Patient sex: M
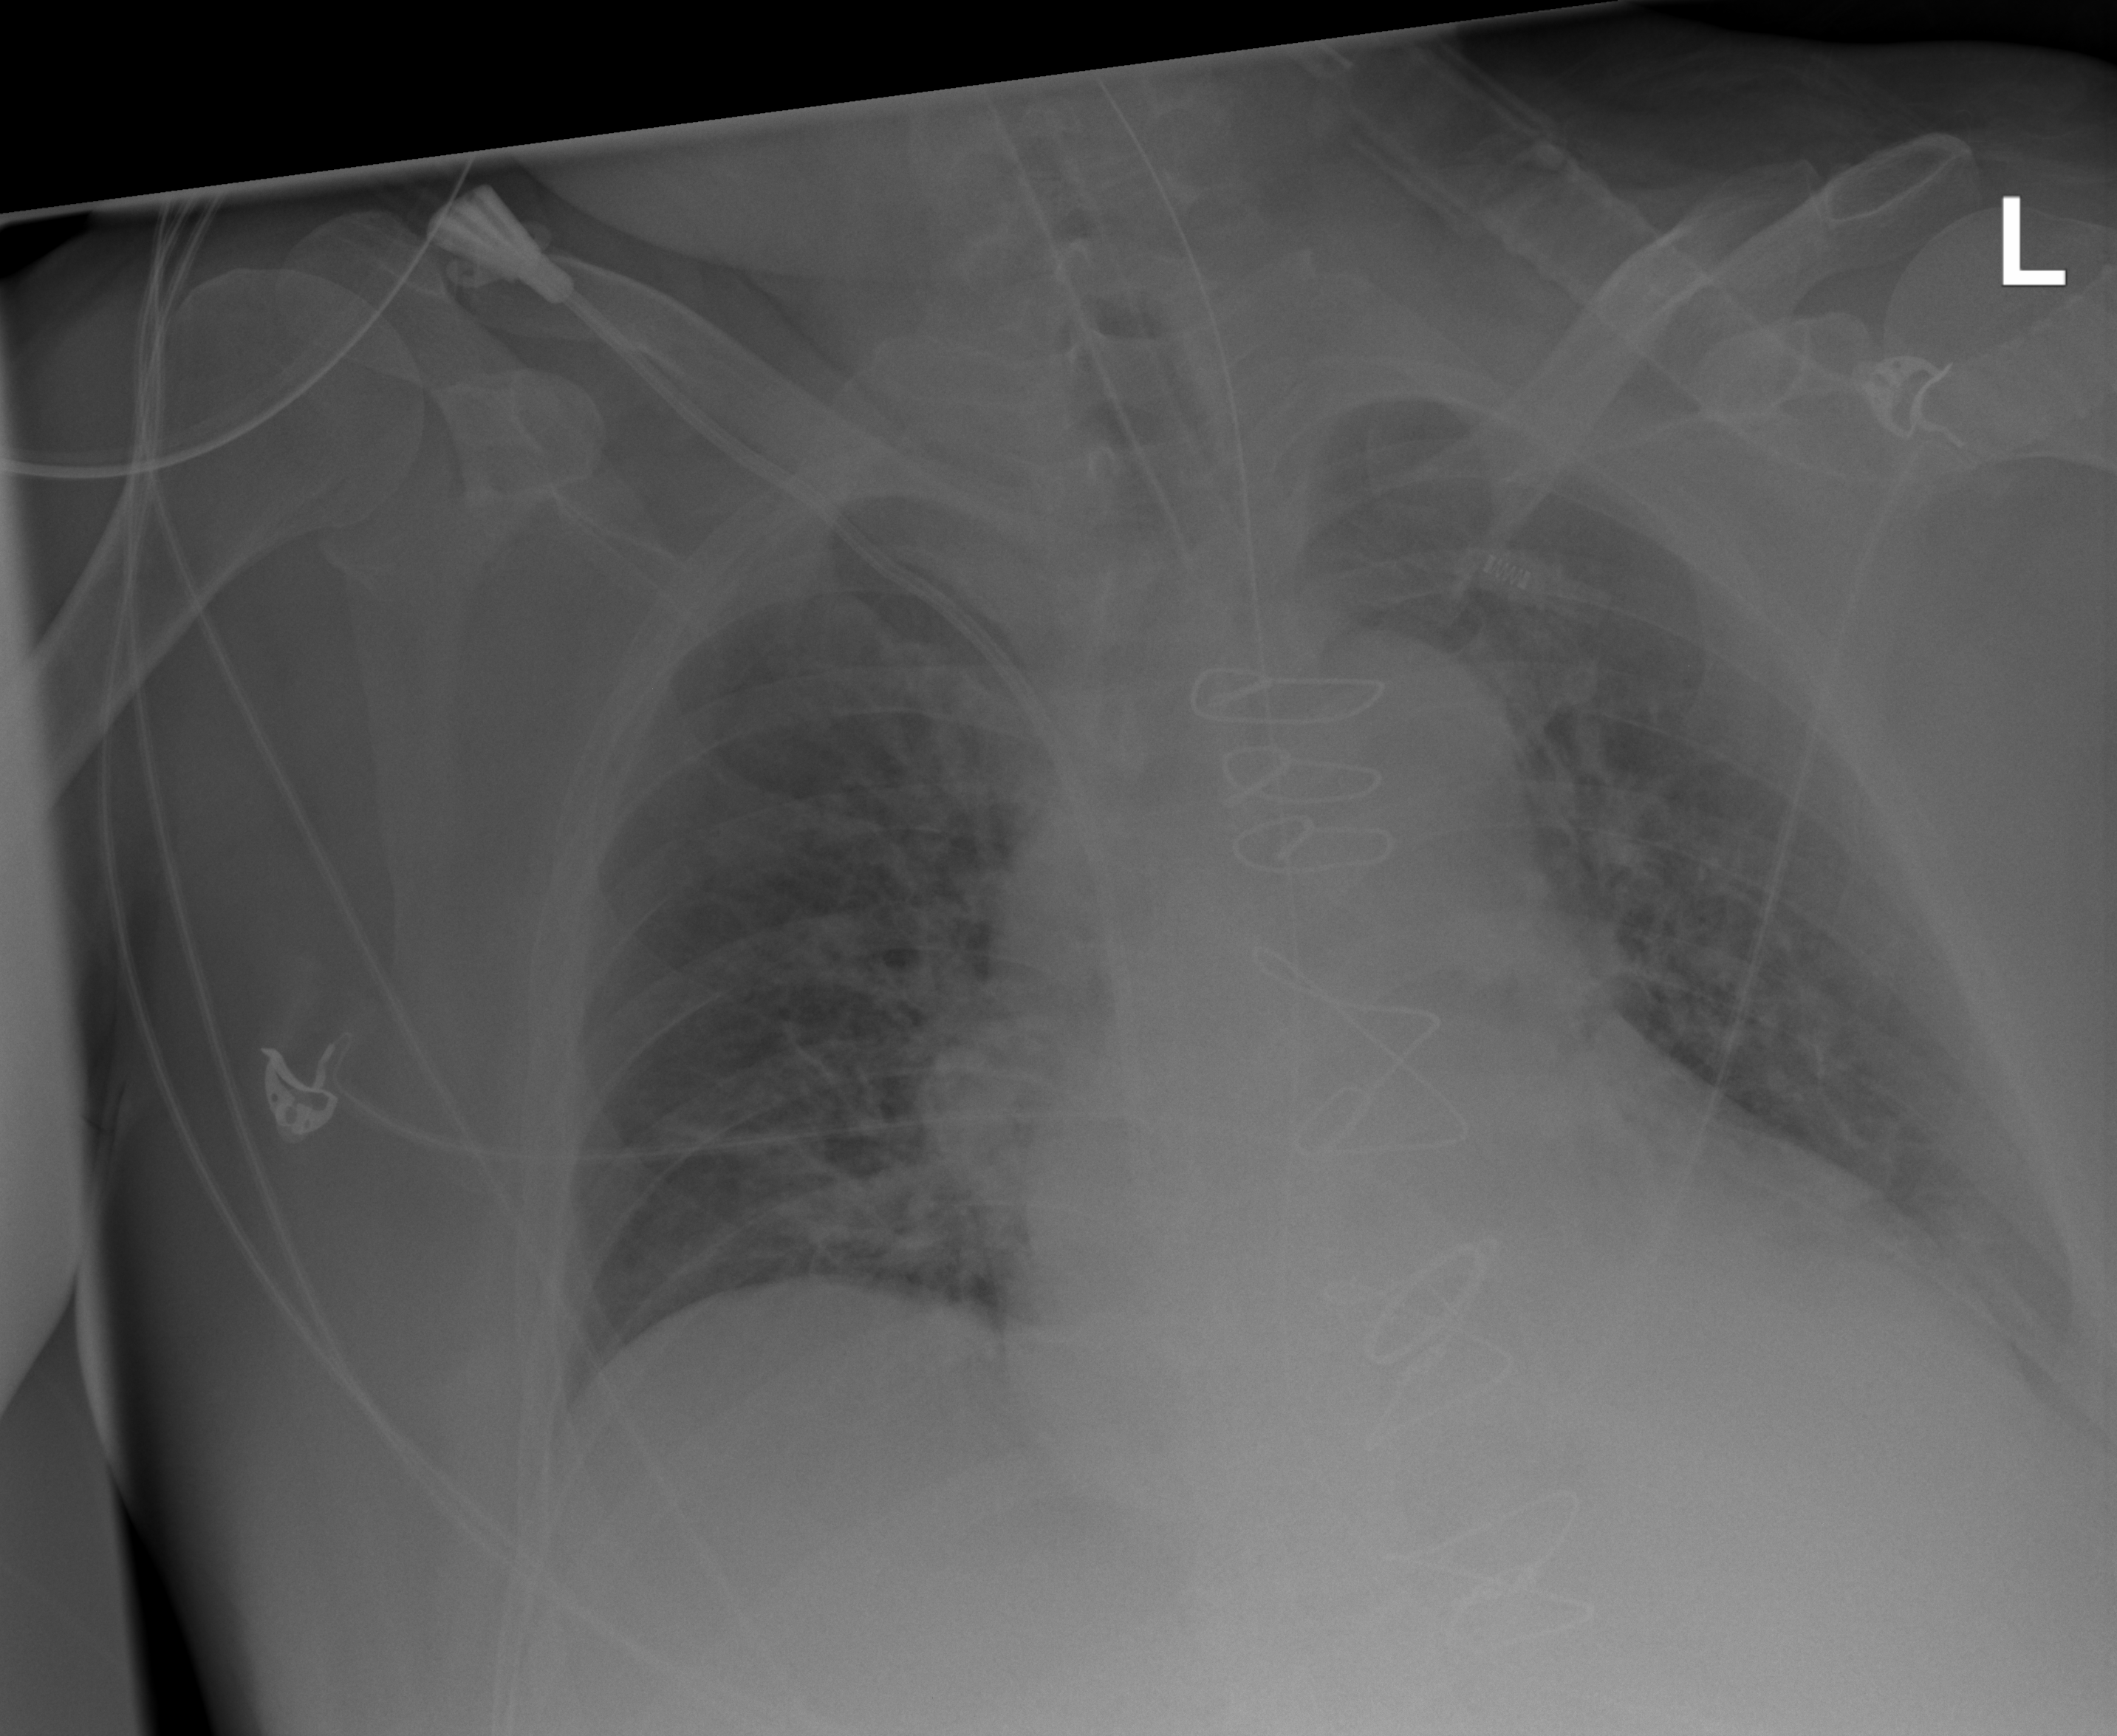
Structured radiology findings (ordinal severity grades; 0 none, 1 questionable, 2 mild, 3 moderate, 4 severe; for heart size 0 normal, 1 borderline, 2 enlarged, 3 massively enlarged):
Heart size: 2
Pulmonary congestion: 2
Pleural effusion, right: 0
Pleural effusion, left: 0
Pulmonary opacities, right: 2
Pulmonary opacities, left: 2
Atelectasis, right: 0
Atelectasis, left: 0